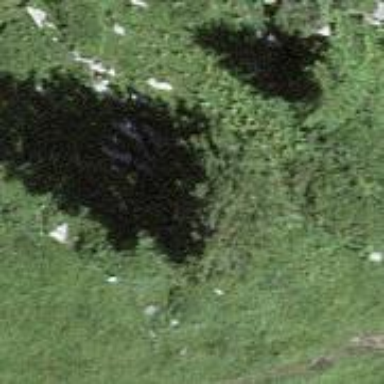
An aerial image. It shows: Needle-leaved tree in natural setting.